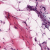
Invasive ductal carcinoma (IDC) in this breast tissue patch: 0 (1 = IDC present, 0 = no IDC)